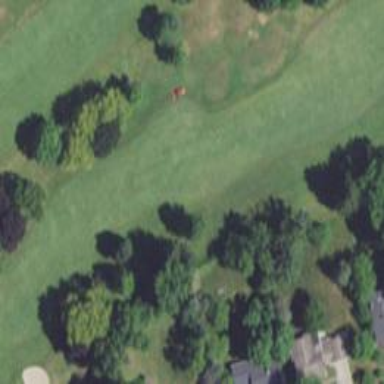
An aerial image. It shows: Golf hole.